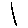
Label: line